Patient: sex M, age 54
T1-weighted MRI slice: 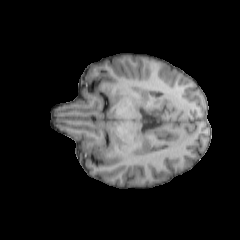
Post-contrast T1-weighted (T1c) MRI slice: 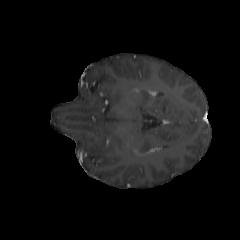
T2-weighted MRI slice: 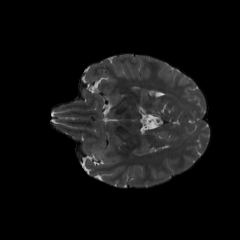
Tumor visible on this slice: yes
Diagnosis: Astrocytoma, IDH-wildtype
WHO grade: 3